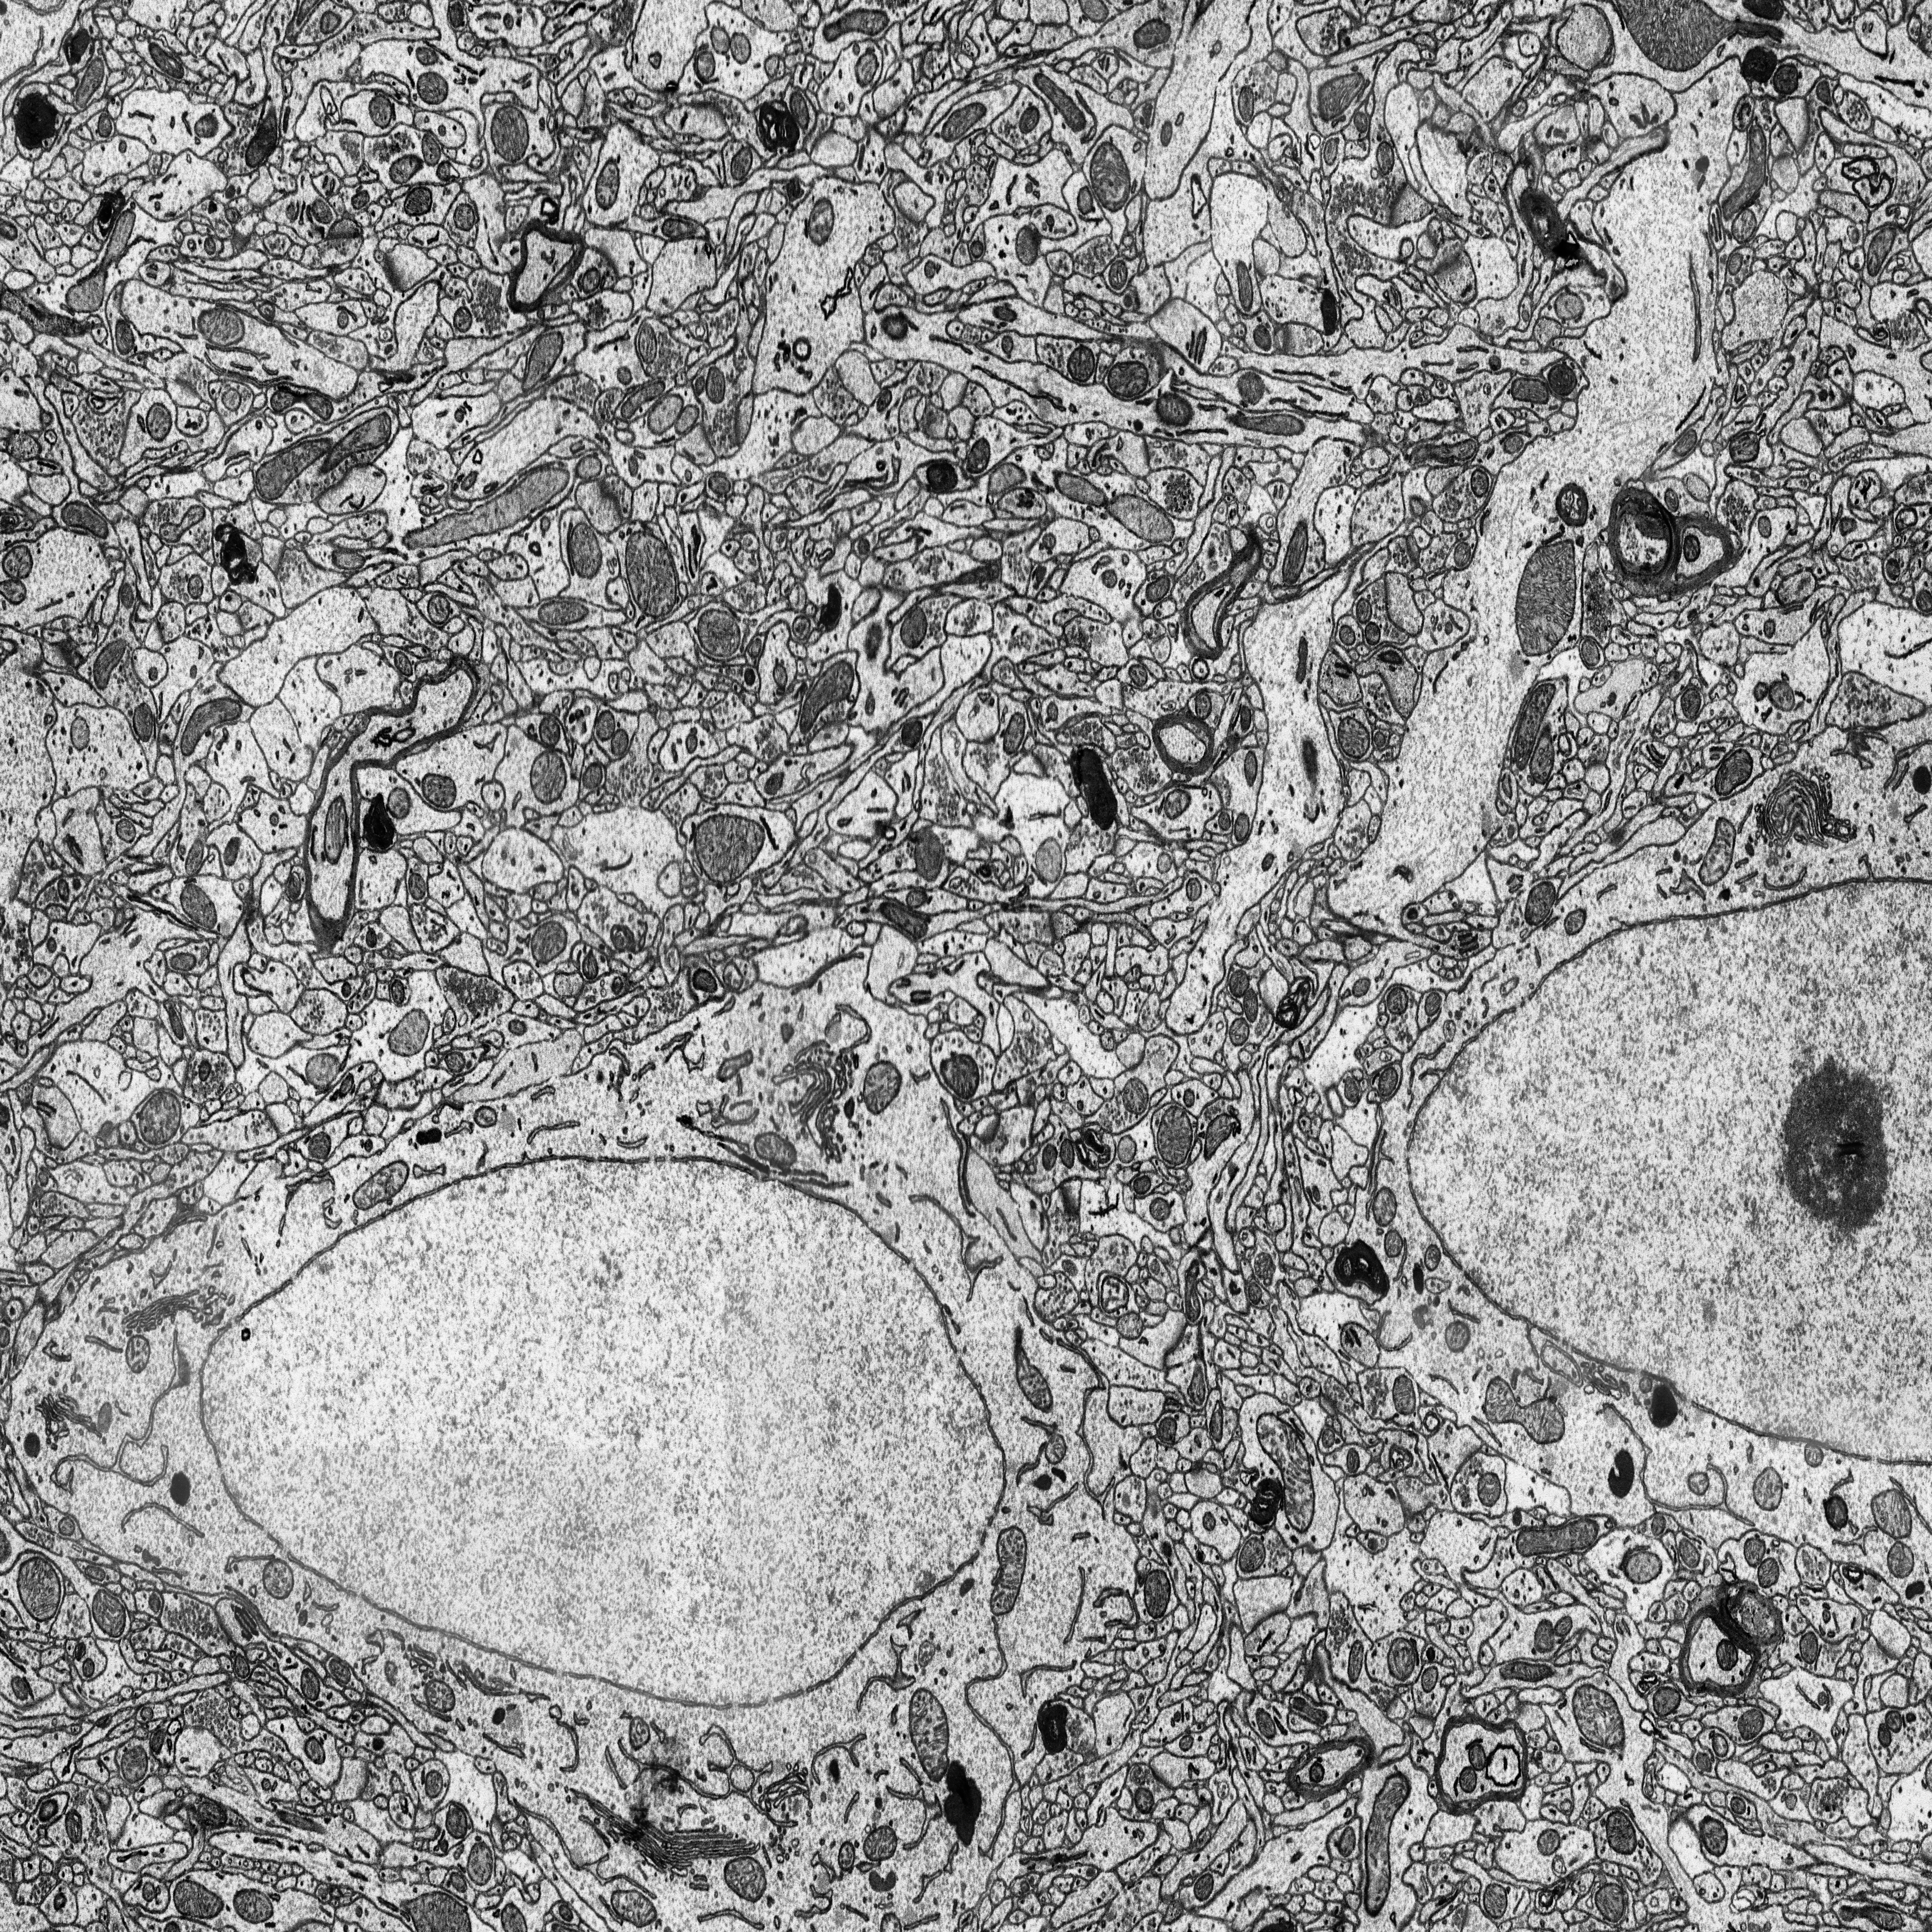
Electron microscopy slice of rat cortex tissue
Slice depth (z): 300
Mitochondria instances in slice: 379